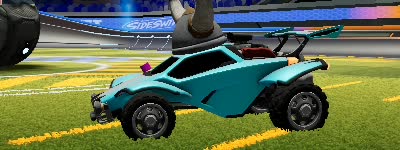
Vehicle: octane